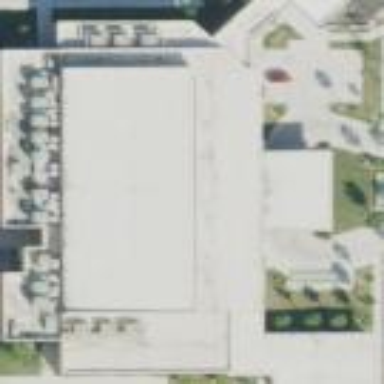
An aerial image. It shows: Conference center building.